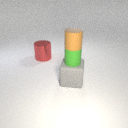
large gray rubber cube below small green rubber cylinder